Interaction volume radius: 10 \u00c5
Interaction volume height: 35 \u00c5
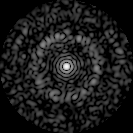
Disorder parameter: 0.8364